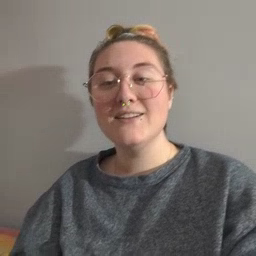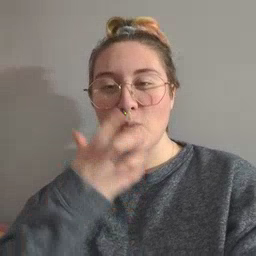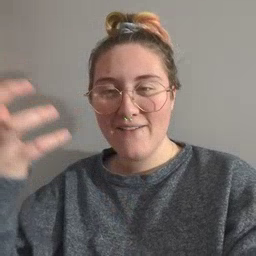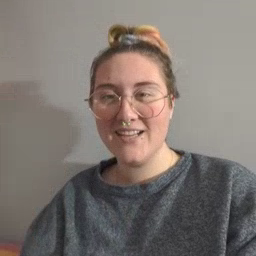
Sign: giraffe